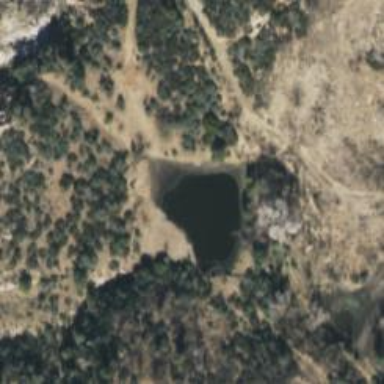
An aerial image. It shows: Reservoir area.